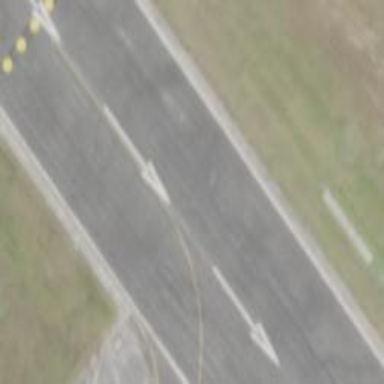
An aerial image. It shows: Asphalt runway with displaced threshold at the airport.